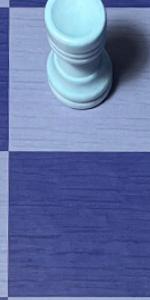
Label: Empty